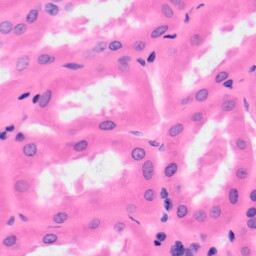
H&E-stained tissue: Kidney